Question: I'm trying to achieve something like this using Core Plot:

I was able to draw the horizontal bars and the border but I don't know how to position the data labels.
Should I use
'''
-(CPTLayer *)dataLabelForPlot:(CPTPlot *)plot recordIndex:(NSUInteger)index
'''
?
Thanks!
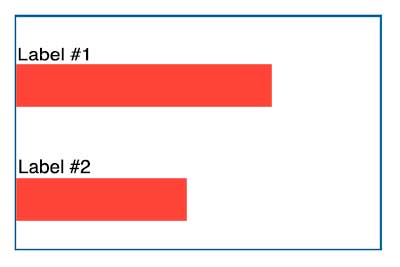
Answer: You can use annotations for this. Make each label using a 'CPTTextLayer'. Set each label anchor point and position so that they stay next to the correct bar.